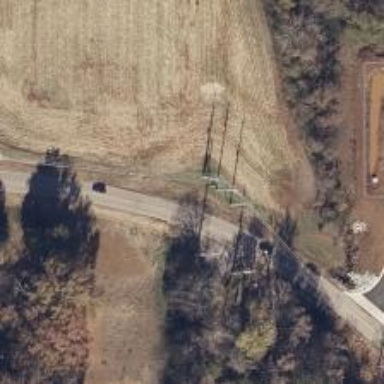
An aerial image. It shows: Power pole.